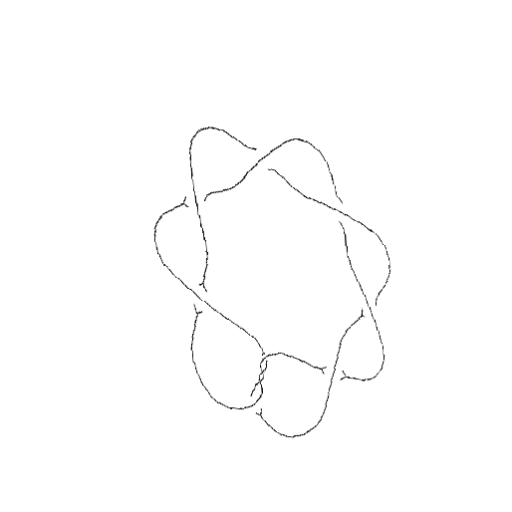
Crossing number: 10